Question: I have a bunch of percentage values in the form of doubles that relate to system usage stats (things like cpu usage, memory etc) and I am trying to plug them into a sigmoid function to output a second double that relates to the severity of the first value.
I realise that sigmoid shaped functions would allow this to happen but I'm unsure about how to go about it.
For reference here is the kind of function I am referring to in graph form.

With input along the x axis in the form of a percentage value 1-100 and output on the y axis in a 5 point value of severity so from 0-5, im attempting to map one percentage based value to an arbitrary value through a function.
Thanks in advance for any help.
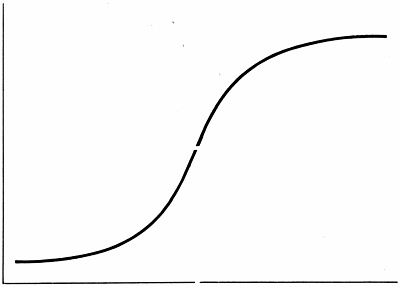
Answer: For a percentage 'p' try
'''
Math.round(5.0/(1.0+Math.exp((50.0-p)/c)))
'''
Here 'c' controls the steepness of the transition from 0 to 5. A value of 10 looks about right to me.